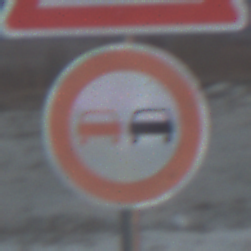
Verkehrszeichen: Ueberholverbot
Zusatzzeichen oben: ReiterRechts
Umgebung: Outdoor, Beach
Tageszeit: SunriseSunset
Wetter: PartlyCloudy
Licht: Natural
Jahreszeit: NotSpecified
Kontrast: MediumContrast